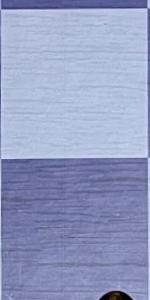
Label: Empty